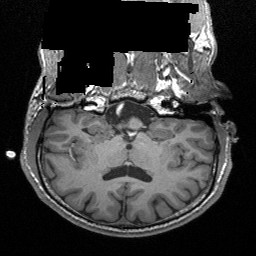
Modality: T1w
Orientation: sagittal